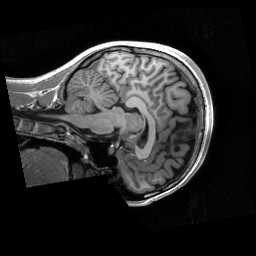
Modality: T1w
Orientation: sagittal
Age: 24
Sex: female
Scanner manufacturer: siemens
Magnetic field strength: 3 T
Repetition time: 2.53 s
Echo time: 0.00267 s